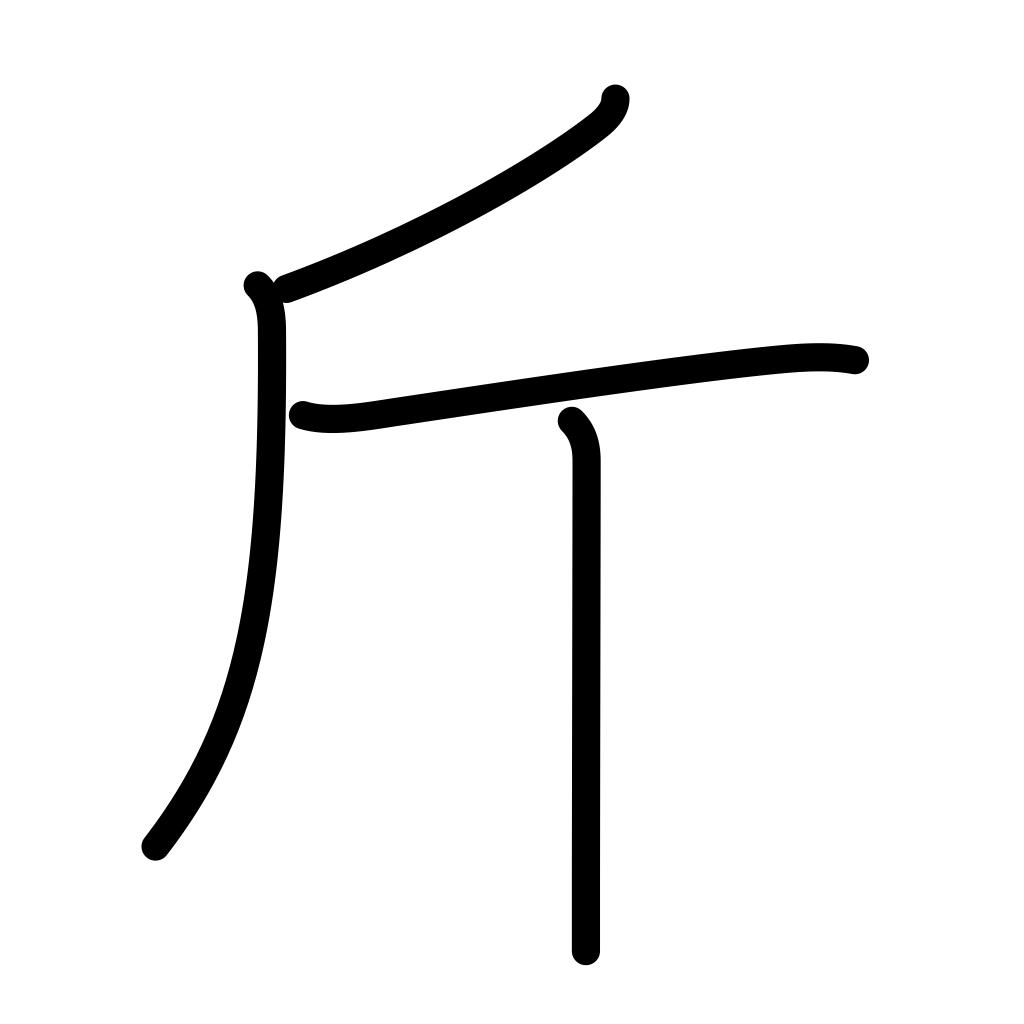
Meaning: axe, 1.32 lb, catty, counter for loaves of bread